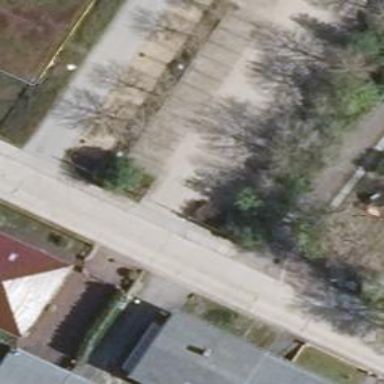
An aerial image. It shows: Residential road paved with concrete.